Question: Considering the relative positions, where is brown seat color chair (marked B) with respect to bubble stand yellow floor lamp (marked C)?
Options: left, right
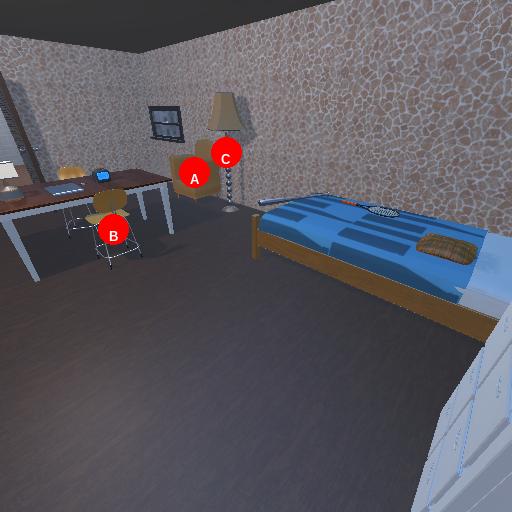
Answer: left